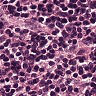
Metastatic tissue present: yes